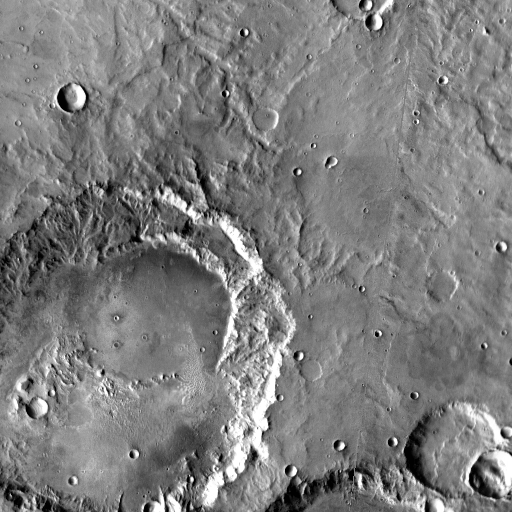
Crater classes present: Background, Other, Layered, Buried